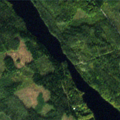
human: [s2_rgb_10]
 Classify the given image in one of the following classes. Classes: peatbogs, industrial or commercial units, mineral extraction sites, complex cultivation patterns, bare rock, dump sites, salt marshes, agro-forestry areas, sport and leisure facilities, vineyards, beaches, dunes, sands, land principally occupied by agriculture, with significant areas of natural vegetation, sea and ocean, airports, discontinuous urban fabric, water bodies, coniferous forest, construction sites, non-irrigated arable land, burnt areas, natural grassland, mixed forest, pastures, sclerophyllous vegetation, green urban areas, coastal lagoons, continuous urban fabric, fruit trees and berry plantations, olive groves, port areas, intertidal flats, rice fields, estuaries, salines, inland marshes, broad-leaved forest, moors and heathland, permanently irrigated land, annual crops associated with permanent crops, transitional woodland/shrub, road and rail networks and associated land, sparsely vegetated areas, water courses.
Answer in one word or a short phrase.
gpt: coniferous forest, mixed forest, transitional woodland/shrub, water bodies